Aerial crown-view tile of a tropical tree (Barro Colorado Island, Panama), acquired 20250818:
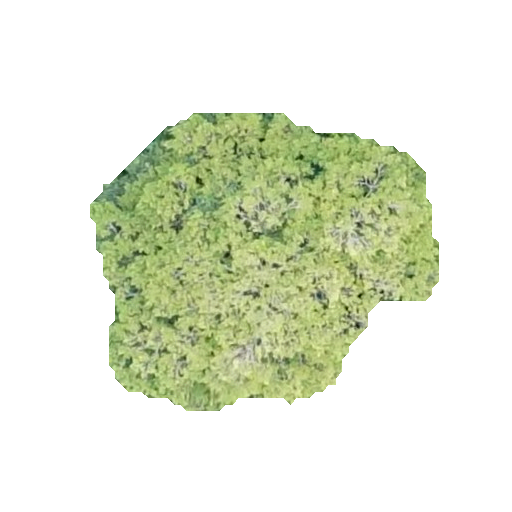
Species: Sapium glandulosum
GBIF accepted scientific name: Sapium glandulosum
Crown area: 110.907 m²